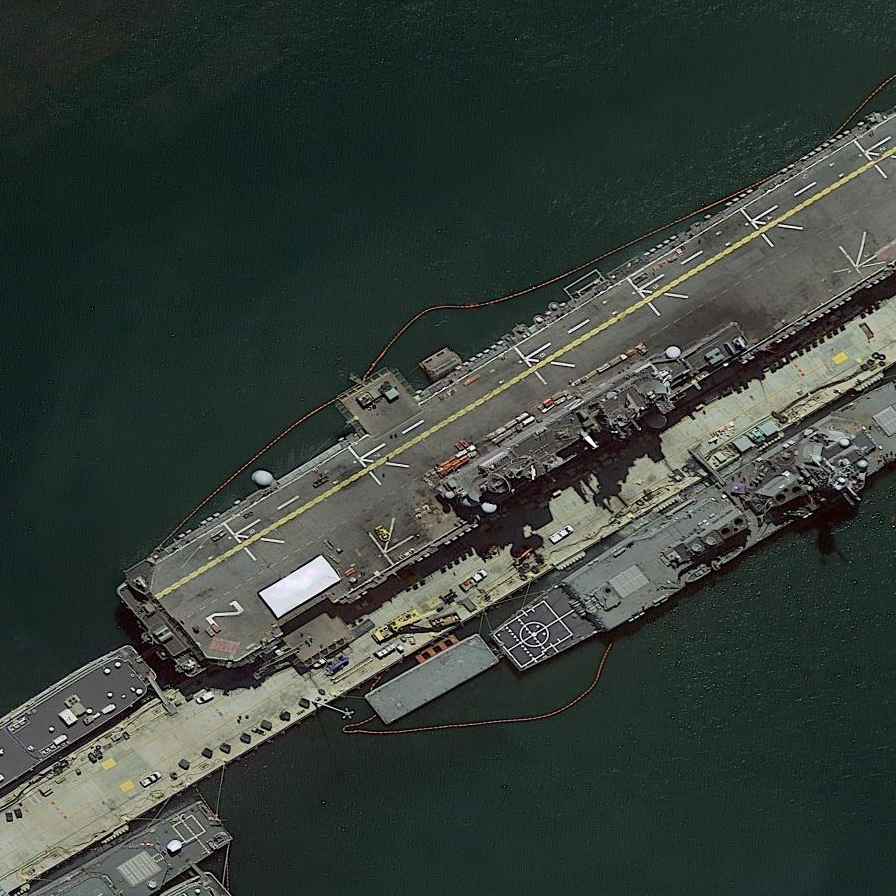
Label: assault